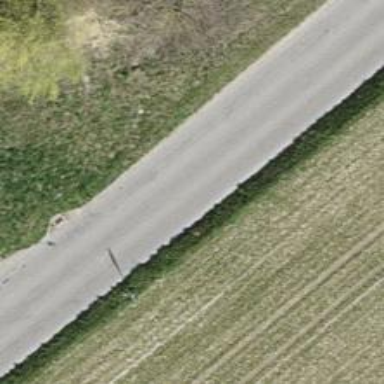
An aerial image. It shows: Tertiary road.